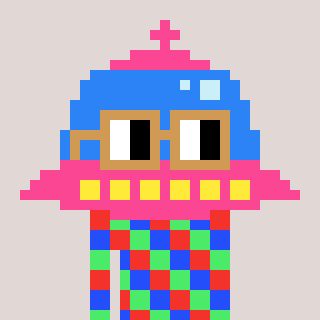
a pixel art character with square brown glasses, a ufo-shaped head and a magenta-colored body on a warm background